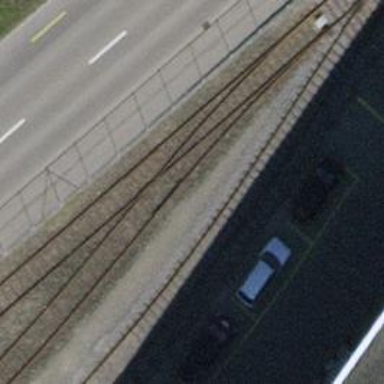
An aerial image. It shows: Disused railway spur with one track.